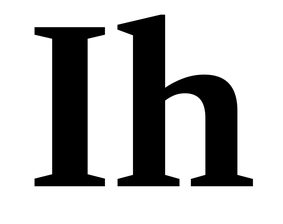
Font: LibreCaslonText_Bold